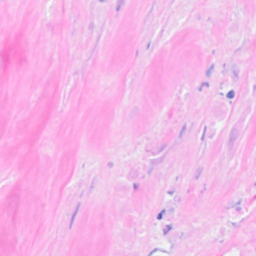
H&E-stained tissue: Breast